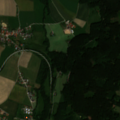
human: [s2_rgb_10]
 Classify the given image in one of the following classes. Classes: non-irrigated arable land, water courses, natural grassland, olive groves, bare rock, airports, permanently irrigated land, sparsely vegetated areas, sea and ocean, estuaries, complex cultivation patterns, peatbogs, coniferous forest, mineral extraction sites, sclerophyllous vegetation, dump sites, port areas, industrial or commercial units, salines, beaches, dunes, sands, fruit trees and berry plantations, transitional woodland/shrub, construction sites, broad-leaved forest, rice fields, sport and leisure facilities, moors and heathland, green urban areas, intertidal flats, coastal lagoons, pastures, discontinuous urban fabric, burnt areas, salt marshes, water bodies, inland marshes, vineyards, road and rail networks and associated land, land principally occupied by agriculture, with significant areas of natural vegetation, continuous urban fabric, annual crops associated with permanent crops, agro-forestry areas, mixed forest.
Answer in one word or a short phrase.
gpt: discontinuous urban fabric, non-irrigated arable land, pastures, complex cultivation patterns, land principally occupied by agriculture, with significant areas of natural vegetation, coniferous forest